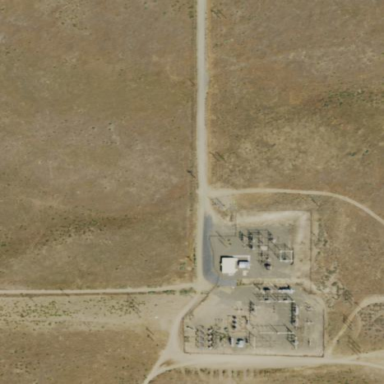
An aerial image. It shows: Distribution level power substation surrounded by fence.